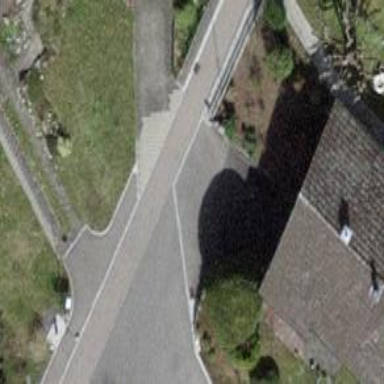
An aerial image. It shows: Paved residential road.